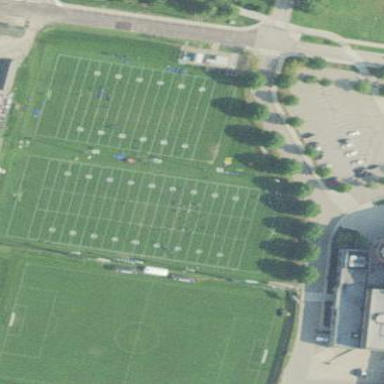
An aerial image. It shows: American football pitch for leisure and sport activities.